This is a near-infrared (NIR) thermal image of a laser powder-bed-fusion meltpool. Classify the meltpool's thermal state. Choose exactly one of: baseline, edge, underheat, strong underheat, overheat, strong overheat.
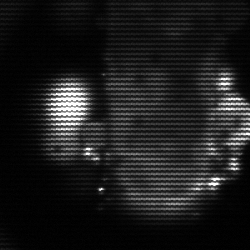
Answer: strong underheat